Question: I am using css positioning to set the position of an image above the header background. but it isn't working.
Here is the psd image of what i want to achieve:

> Note:- Here in the image i am talking about the header background and
the green bar with shadow at the top.
Html code:
'''
<header id="masthead" class="site-header" role="banner">
<div class="header-shadow"></div>
<hgroup></hgroup>
<nav role="navigation" class="site-navigation main-navigation">
</nav><!-- .site-navigation .main-navigation -->
</header><!-- #masthead .site-header -->
'''
CSS code:-
'''
.site-header{
position: relative;
background: url('../images/background.jpg') repeat-x;
height: 176px;
}
.header-shadow{
position: absolute;
background: url('../images/header-shade.jpg') repeat-x;
height:31px;
top: 0;
}
'''
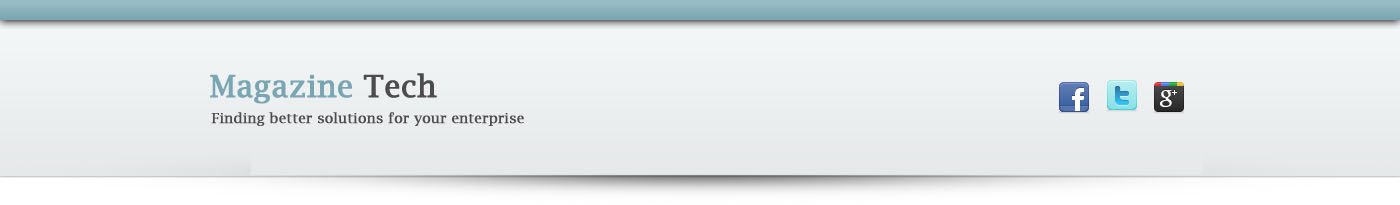
Answer: You have taken the '.header-shadow' out of the flow of the page. It doesn't therefore take on the width of its parent. Set 'width:100%':
'''
.header-shadow {
position: absolute;
background: url('../images/header-shade.jpg') repeat-x;
height:31px;
width:100%;
top: 0;
}
'''
<URL>
Or even better; don't position it absolutely at all:
'''
.header-shadow {
background: url('../images/header-shade.jpg') repeat-x;
height:31px;
}
'''
<URL>